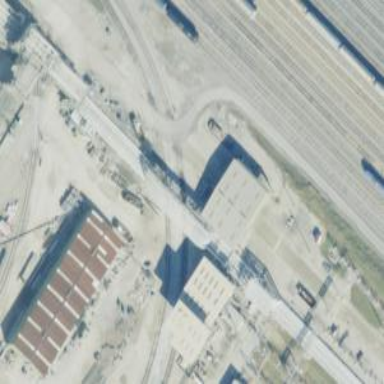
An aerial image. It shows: Railway spur service.